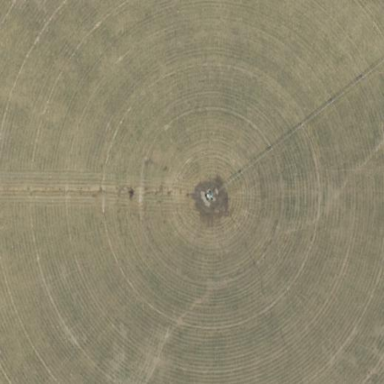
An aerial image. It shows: Farmland with pivot irrigation system.